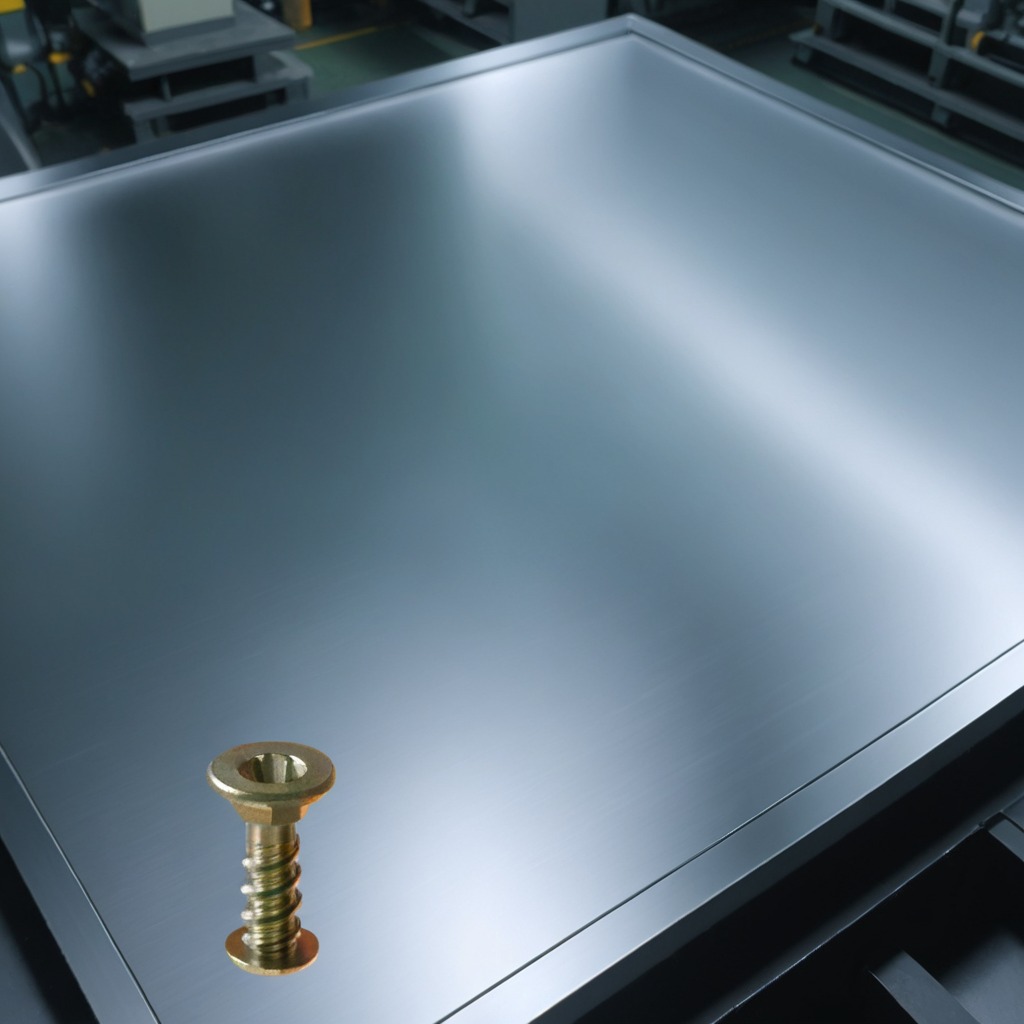
A metal screw is lying on a metal table in a machine shop under fluorescent lights.